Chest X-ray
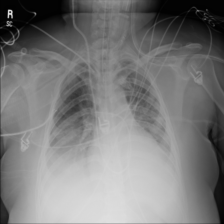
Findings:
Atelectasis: positive
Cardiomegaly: negative
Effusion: positive
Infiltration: negative
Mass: negative
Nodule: negative
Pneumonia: negative
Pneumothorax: negative
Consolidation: negative
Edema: positive
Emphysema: negative
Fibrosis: negative
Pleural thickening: negative
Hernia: negative